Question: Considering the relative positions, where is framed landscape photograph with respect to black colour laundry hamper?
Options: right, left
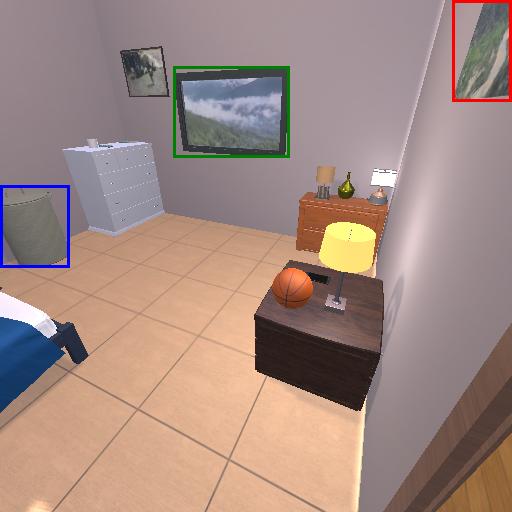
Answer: right